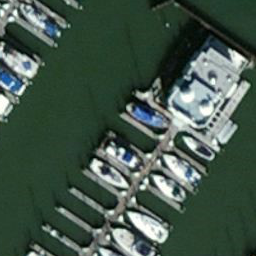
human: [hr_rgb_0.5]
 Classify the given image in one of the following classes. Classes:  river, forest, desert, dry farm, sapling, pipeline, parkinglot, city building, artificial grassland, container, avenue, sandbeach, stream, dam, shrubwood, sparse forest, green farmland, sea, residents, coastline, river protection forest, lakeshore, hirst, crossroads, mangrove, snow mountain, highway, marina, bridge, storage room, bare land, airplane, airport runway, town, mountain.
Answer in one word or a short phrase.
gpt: marina